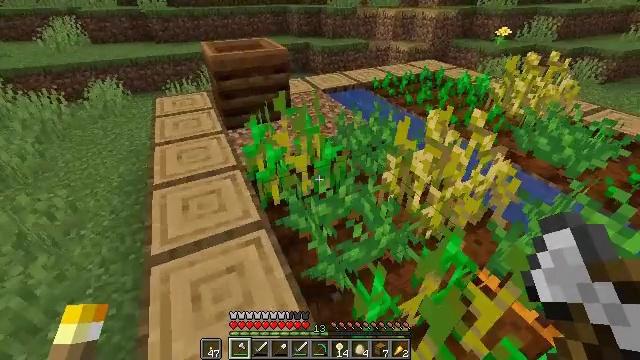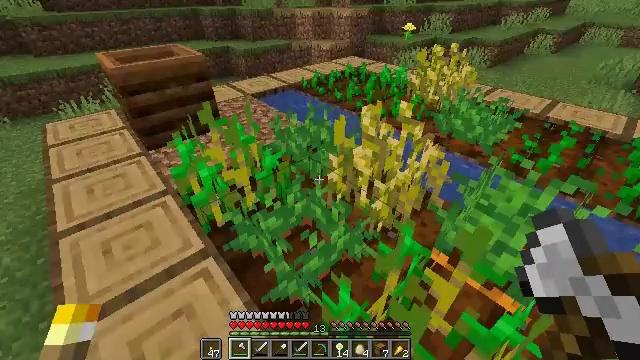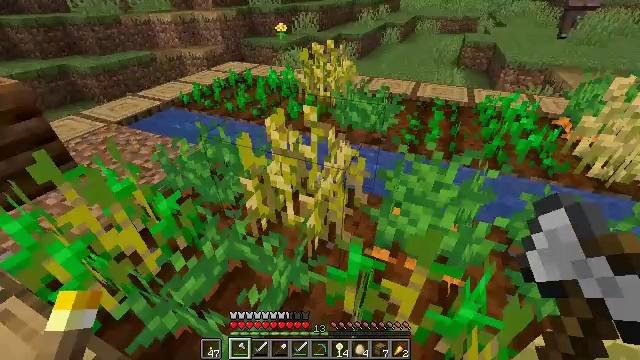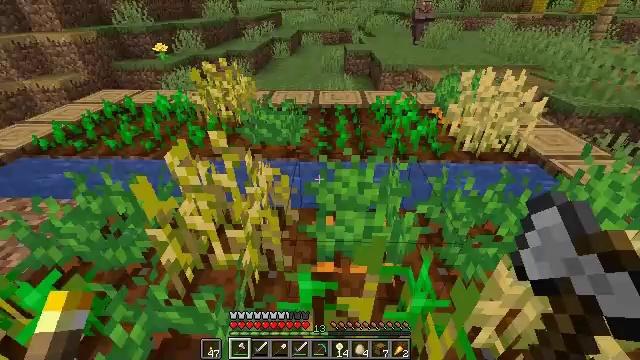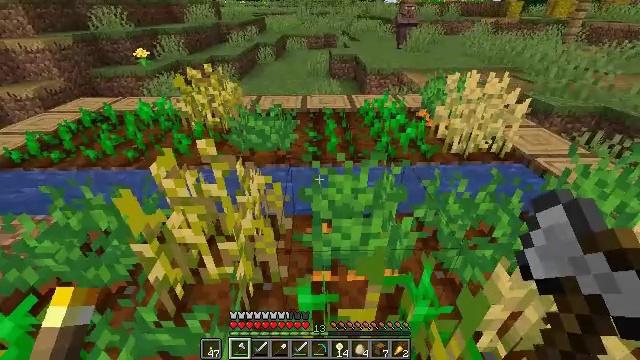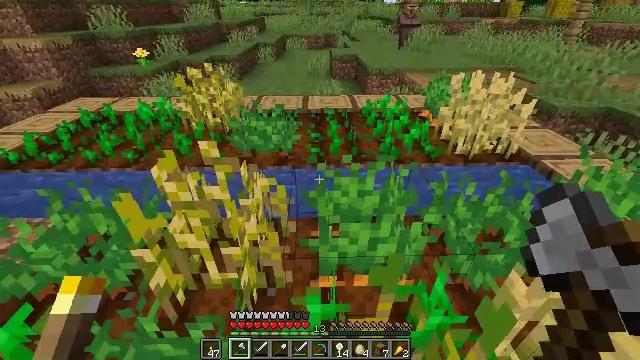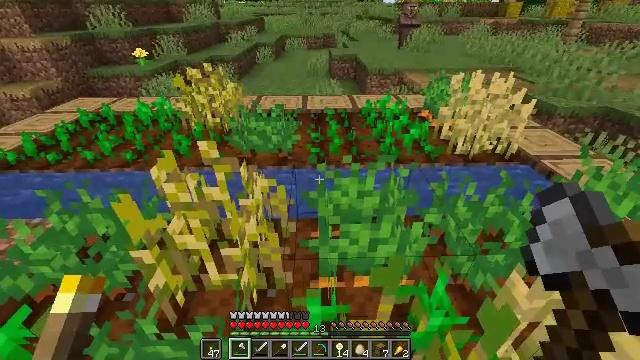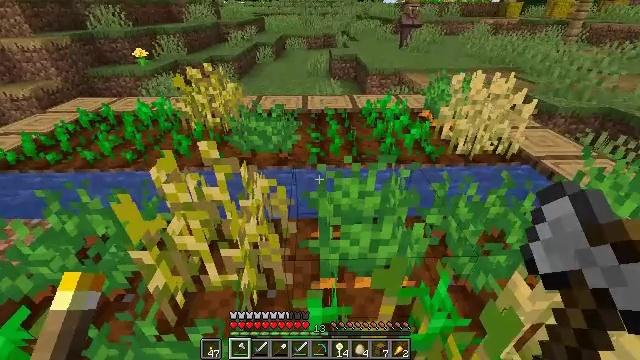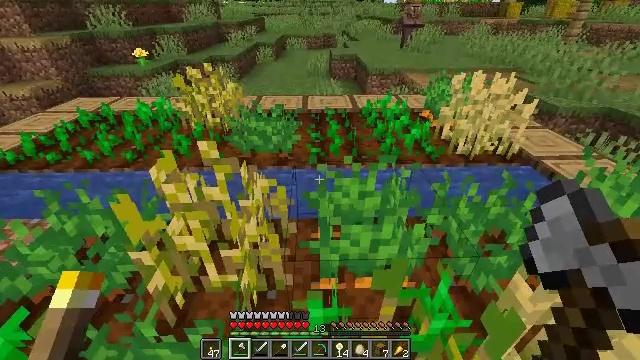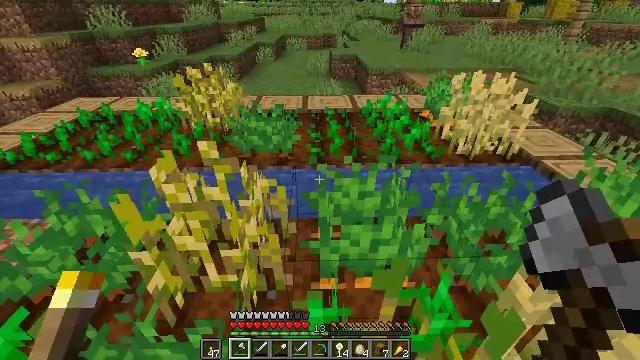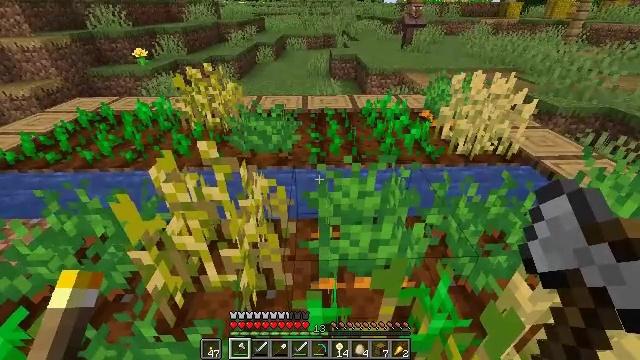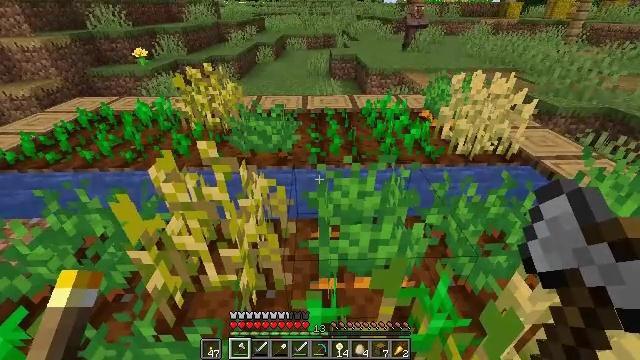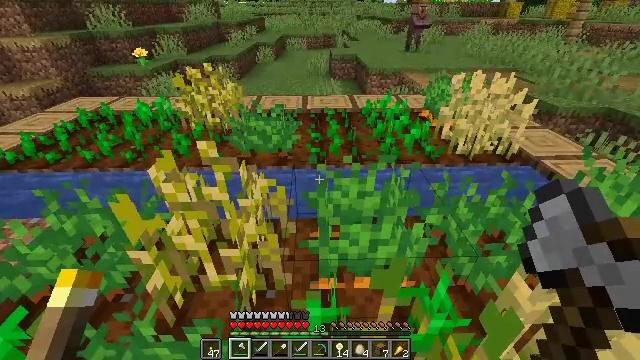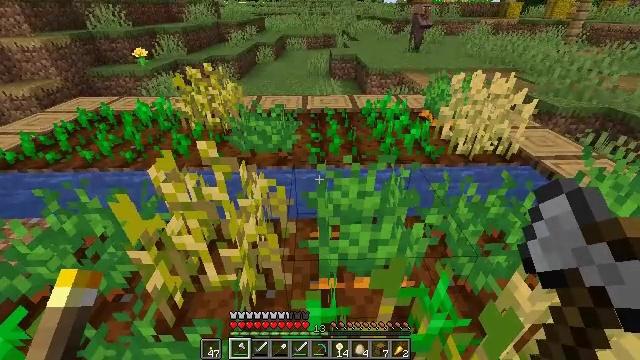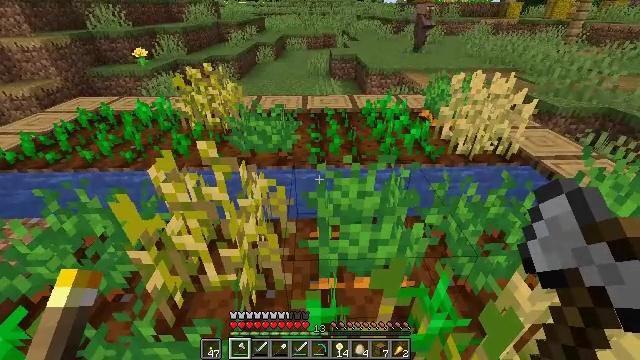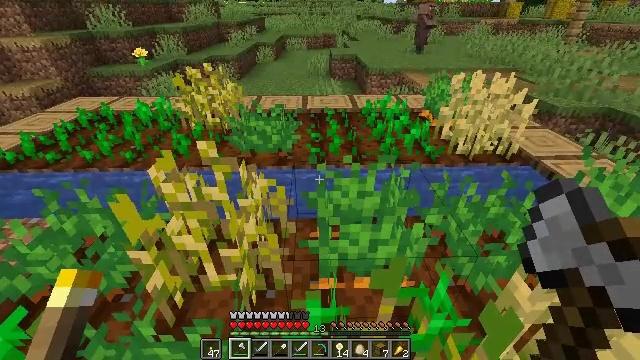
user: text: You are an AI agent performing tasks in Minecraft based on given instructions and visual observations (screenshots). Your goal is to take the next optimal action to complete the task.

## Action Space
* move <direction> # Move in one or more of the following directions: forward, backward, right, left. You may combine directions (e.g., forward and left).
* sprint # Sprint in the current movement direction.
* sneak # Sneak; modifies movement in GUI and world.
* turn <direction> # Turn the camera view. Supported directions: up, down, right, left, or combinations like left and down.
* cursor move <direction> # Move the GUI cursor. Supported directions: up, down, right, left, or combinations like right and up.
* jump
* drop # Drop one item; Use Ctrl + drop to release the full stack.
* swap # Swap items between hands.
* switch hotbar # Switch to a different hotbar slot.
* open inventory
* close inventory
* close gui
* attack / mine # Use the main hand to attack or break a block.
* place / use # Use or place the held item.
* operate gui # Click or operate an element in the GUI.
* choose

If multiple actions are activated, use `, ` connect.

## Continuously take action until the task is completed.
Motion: motion action
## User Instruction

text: Gather carrots from the field.
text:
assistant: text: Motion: move forward, turn right
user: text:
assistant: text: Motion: move forward, turn right
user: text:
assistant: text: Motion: turn right and up
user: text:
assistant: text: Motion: turn right
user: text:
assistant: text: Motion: no_op
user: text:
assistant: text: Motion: no_op
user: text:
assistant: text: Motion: no_op
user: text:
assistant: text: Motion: no_op
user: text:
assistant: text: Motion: no_op
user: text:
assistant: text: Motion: no_op
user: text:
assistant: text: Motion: no_op
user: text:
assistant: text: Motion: no_op
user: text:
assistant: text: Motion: no_op
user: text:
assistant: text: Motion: no_op
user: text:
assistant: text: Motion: no_op
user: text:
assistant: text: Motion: no_op
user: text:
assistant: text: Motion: no_op
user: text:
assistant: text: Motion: no_op
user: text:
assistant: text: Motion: turn right
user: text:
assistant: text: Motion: turn right
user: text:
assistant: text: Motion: turn right and up
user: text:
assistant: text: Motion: move forward, turn right and up
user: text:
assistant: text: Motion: move forward, turn right and up
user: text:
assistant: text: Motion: move forward, turn right and up
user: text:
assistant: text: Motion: move forward, turn right
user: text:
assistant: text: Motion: move forward, sprint
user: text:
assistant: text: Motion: move forward, sprint
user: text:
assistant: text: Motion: move forward, sprint
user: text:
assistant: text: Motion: move forward, sprint
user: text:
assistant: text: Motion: move forward